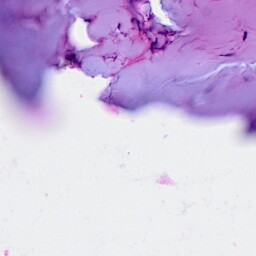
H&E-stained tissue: Breast